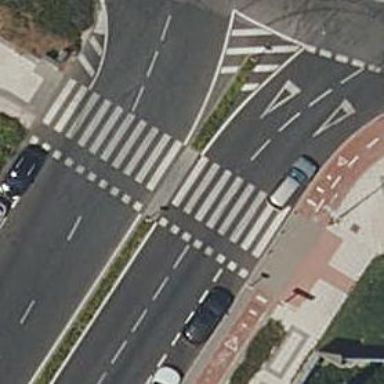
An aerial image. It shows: Cycleway.